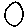
Label: circle